Question: In IE7 browser, I just meet one issue about position.
I made a demo page to test the position conditions of relative and absolute.
There are the related codes below:
[CSS]
'''
.rela{
width:200px;
height:100px;
background:#EEE;
margin-bottom:10px;
position:relative;
}
.abs{
width:50px;
height:50px;
position:absolute;
background:#333;
left:20px;
top:80px;
z-index:10;
}
'''
[HTML]
'''
<div class="rela"><div class="abs"></div></div>
<div class="rela"><div class="abs"></div></div>
<div class="rela"><div class="abs"></div></div>
<div class="rela"><div class="abs"></div></div>
'''
Now, the problem is, in IE7 browser, the "abs" element is covered by the next "rela" element, but it displays well in other browsers like Firefox, chrome, IE8.
I know somebody said that we can add a more higher z-index to the parent "rela" element, but for the codes above, the issue can't be fixed in this condition, coz there are more than two rela elements and all of them have the abs element.
I have no idea about how to fix it now. Also, if someone could kindly provide a official explanation about this "bug", it will be so good.

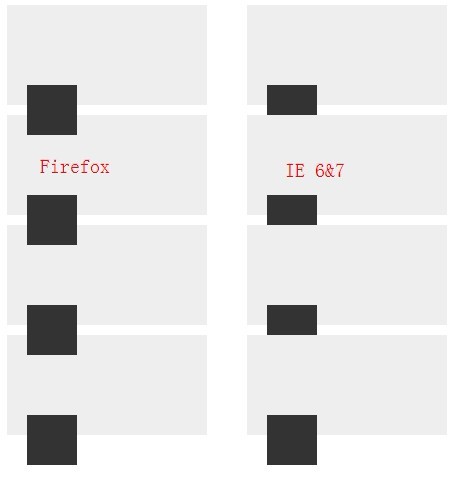
Answer: The same question was asked <URL>.
Don't ask me why, but the last answer there seems to fix the problem (though you'll need jQuery or the like):
<URL>